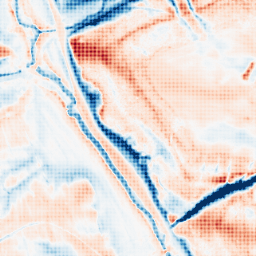
Category: classical
Decomposition family: gaussian_anisotropic
Decomposition parameters: sigma_x: 5
sigma_y: 10
Upsampling method: sinc_hamming
Upsampling parameters: scale: 8
kernel_size: 8
Upsampling scale: 8